Question: I'm trying to set up a page that looks like the image below.
Here's the part that;s hanging me up...
I would like to have the main image replaced when I "hover" or "click" on one of the links below it. Each link below the main image would have it's own specific image. Then I would like to make the link images "toggle" on/off.
I have tried to do this with pure css and and having a really hard time.

Thanks for your help.
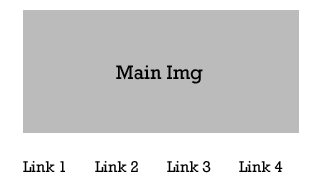
Answer: # JavaScript solution
HTML:
'''
<div id="output"></div>
<ul id="nav">
<li data-href="http://placekitten.com/120/100">Cat 1</li>
<li data-href="http://placekitten.com/110/100">Cat 2</li>
<li data-href="http://placekitten.com/130/100">Cat 3</li>
<li data-href="http://placekitten.com/150/100">Cat 4</li>
</ul>
'''
JavaScript:
'''
$( nav ).on( 'click', 'li', function () {
$( this ).addClass( 'selected' ).siblings().removeClass( 'selected' );
var url = $( this ).data( 'href' );
$( output ).html( '<img src="' + url + '">' );
});
'''
<URL>
---
# Alternative solution (pure CSS)
HTML:
'''
<div id="output">
<img id="image1" src="http://placekitten.com/120/100">
<img id="image2" src="http://placekitten.com/130/100">
<img id="image3" src="http://placekitten.com/110/100">
<img id="image4" src="http://placekitten.com/140/100">
</div>
<ul id="nav">
<li><a href="#image1">Cat 1</a></li>
<li><a href="#image2">Cat 2</a></li>
<li><a href="#image3">Cat 3</a></li>
<li><a href="#image4">Cat 4</a></li>
</ul>
'''
CSS:
'''
#output img {
display: none;
}
#output img:target {
display: inline;
}
'''
<URL>
---
# Third solution (pure CSS, on hover)
HTML:
'''
<ul id="gallery">
<li>
<span>Cat 1</span>
<img src="http://placekitten.com/120/100">
</li>
<li>
<span>Cat 2</span>
<img src="http://placekitten.com/150/100">
</li>
<li>
<span>Cat 3</span>
<img src="http://placekitten.com/110/100">
</li>
<li>
<span>Cat 4</span>
<img src="http://placekitten.com/140/100">
</li>
</ul>
'''
CSS:
'''
#gallery img {
display: none;
}
#gallery span:hover ~ img {
display: block;
}
'''
<URL>